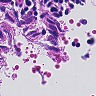
Metastatic tissue present: yes